The image is the raw time-domain waveform of a rolling-element bearing's vibration signal. Determine the bearing's health state. Answer with exactly one of: normal, inner_race, outer_race, ball.
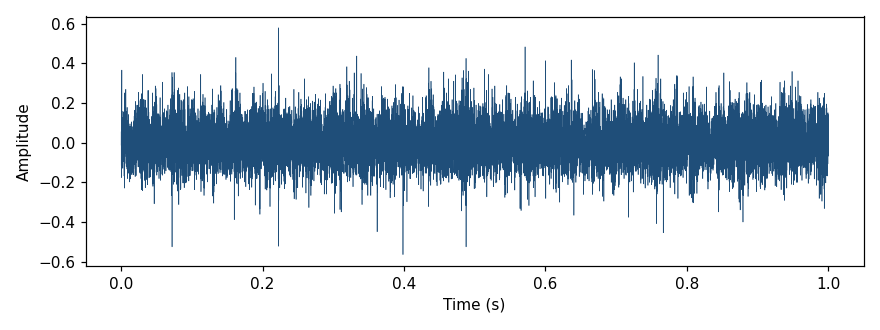
Answer: normal